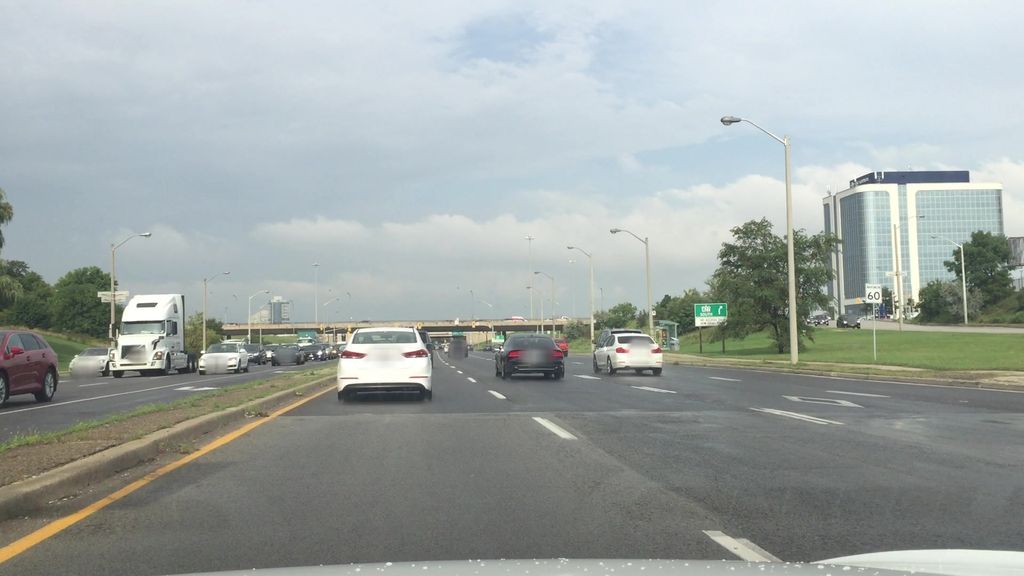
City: toronto